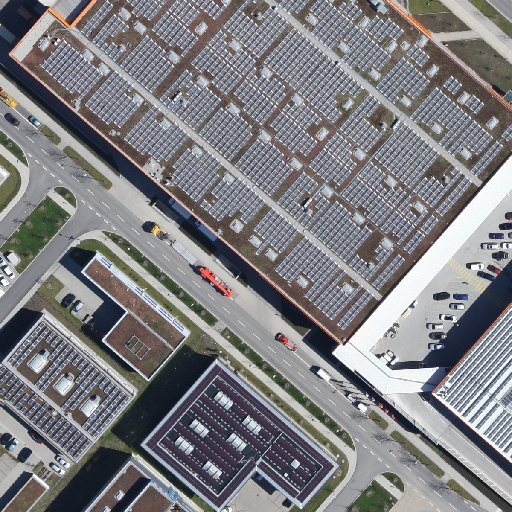
Referring expression: long truck driving on the road